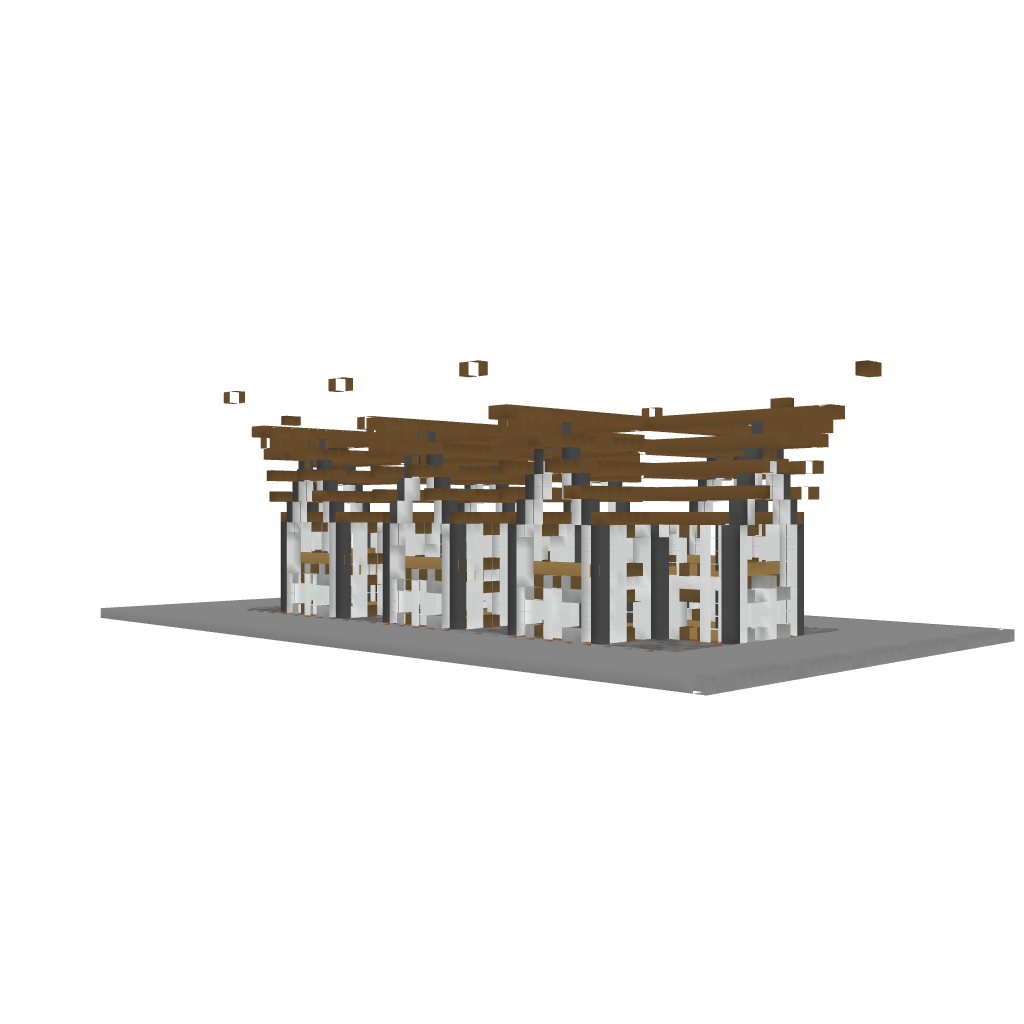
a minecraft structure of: Ordinary Medieval House